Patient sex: M
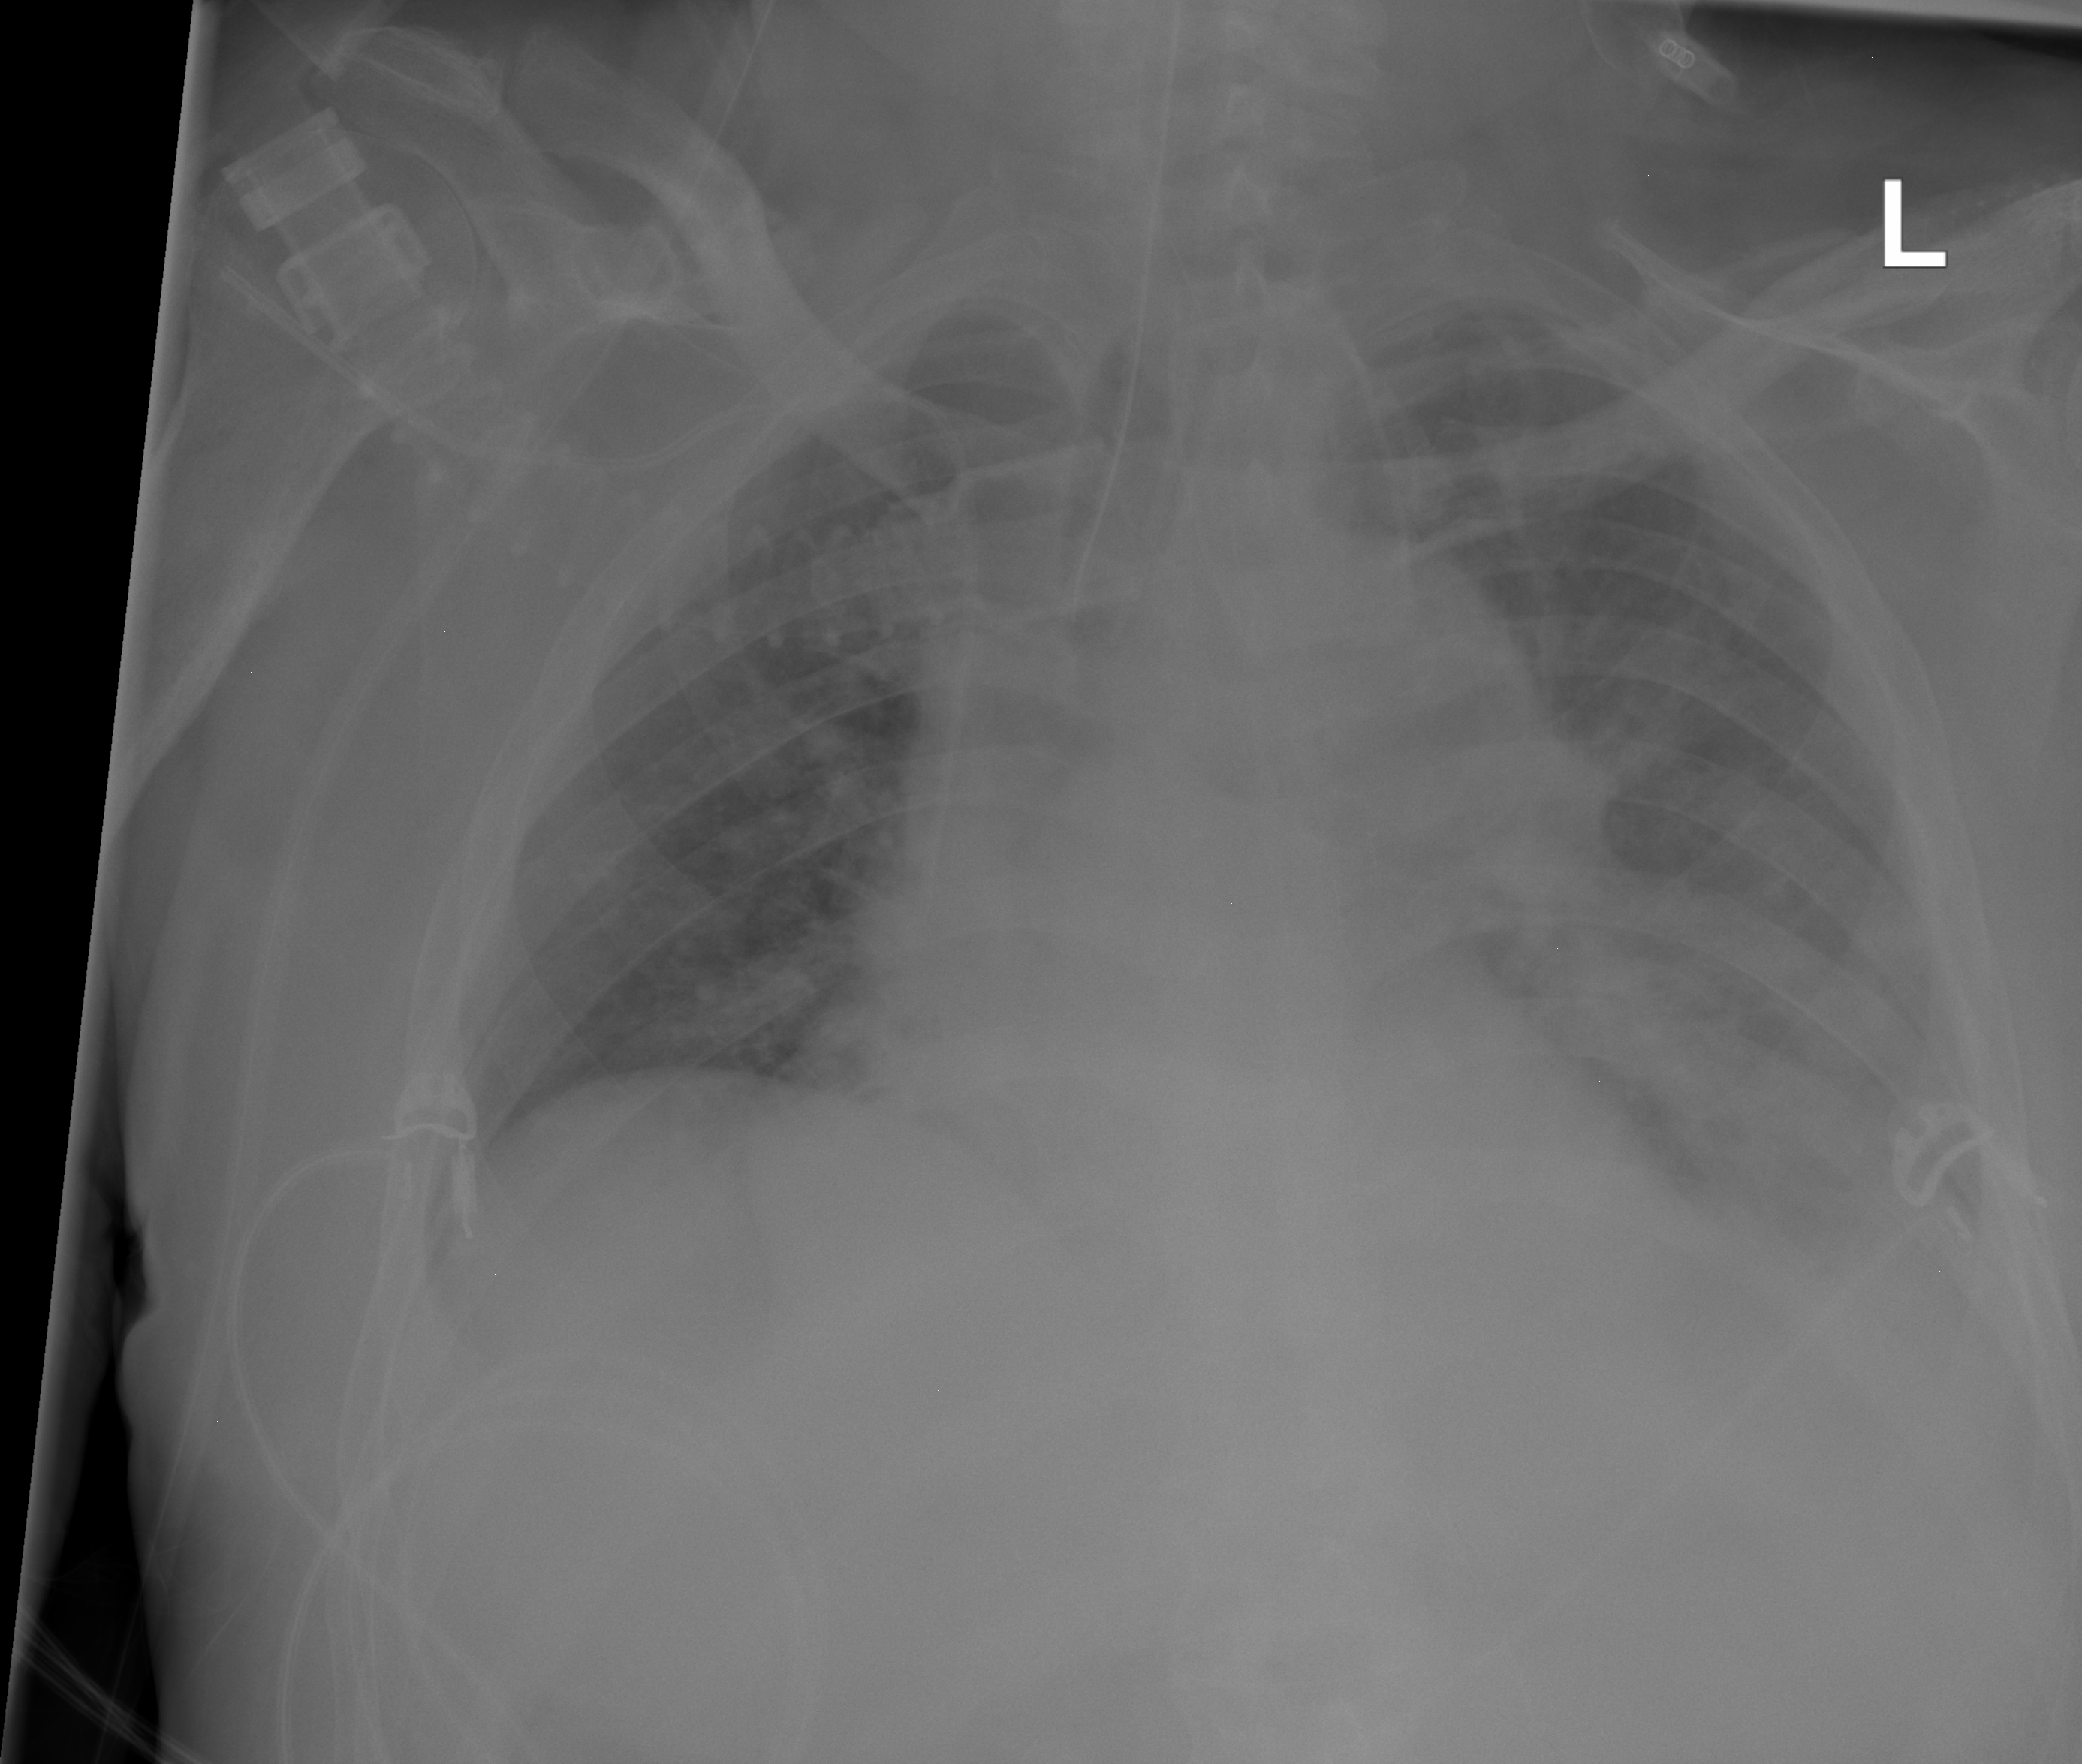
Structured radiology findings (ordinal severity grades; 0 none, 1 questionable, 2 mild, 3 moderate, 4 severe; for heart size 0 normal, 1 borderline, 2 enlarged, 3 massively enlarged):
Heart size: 2
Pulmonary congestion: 2
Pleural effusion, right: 0
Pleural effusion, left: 2
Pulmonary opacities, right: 0
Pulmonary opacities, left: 0
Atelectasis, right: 0
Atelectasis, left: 2